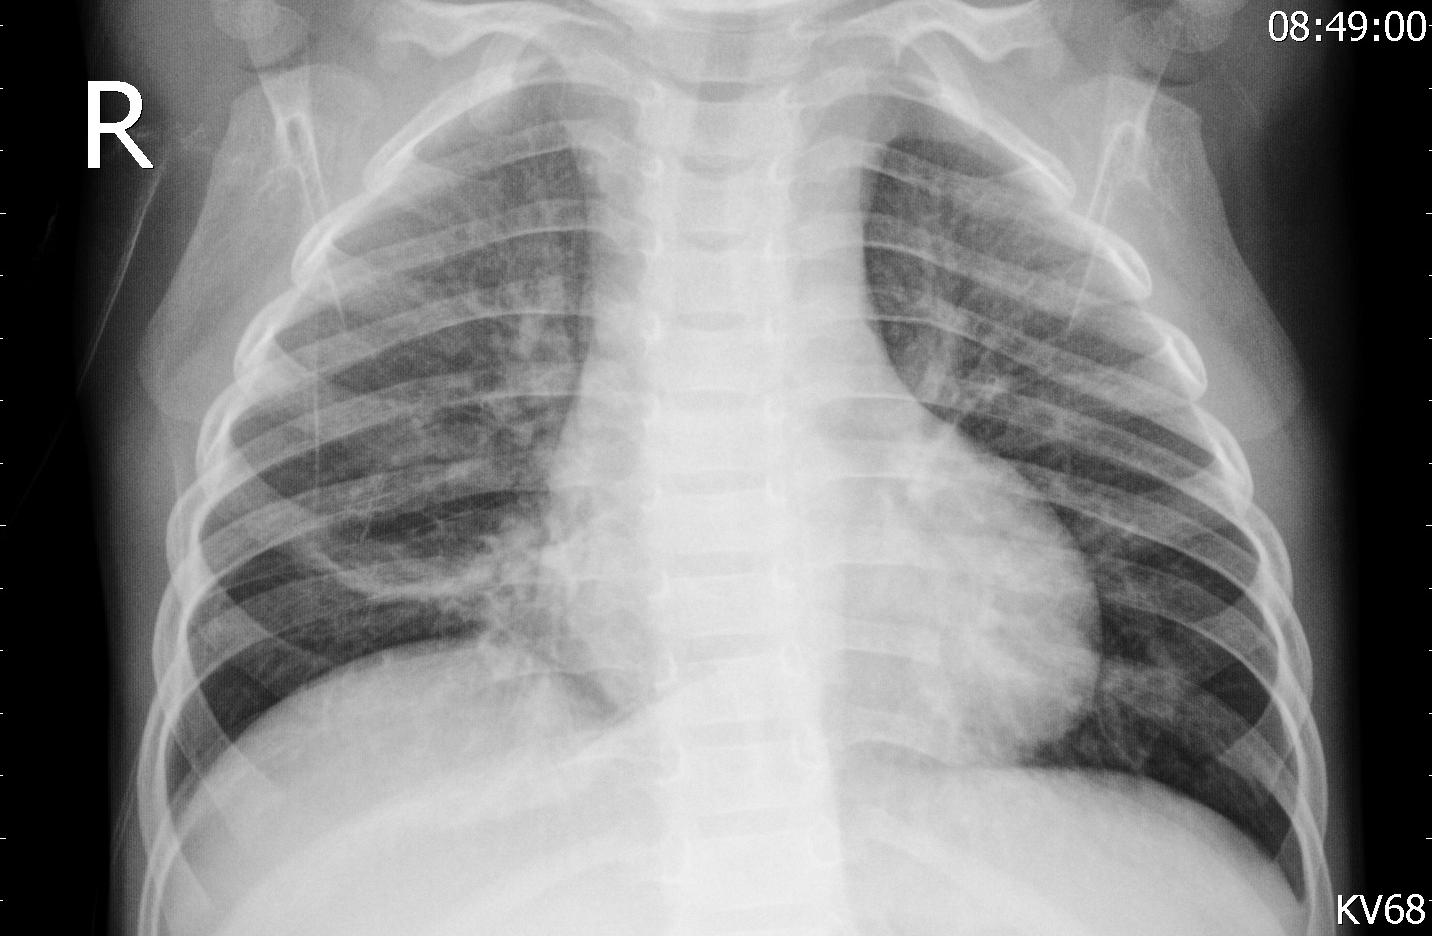
Diagnosis: PNEUMONIA